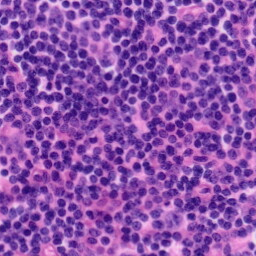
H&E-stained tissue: Tonsil